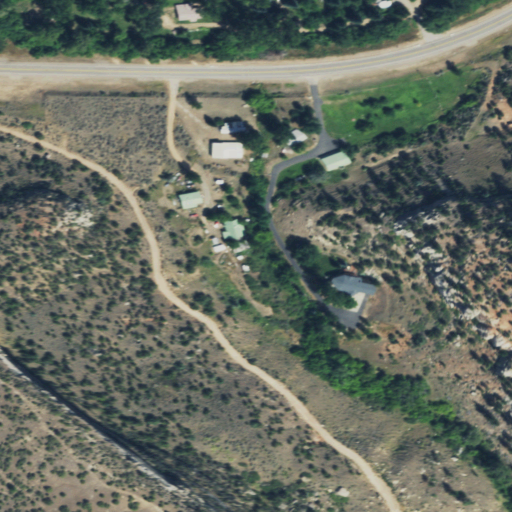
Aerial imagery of valley in Wyoming named Sand Draw containing shrub, evergreen forest, low intensity development, open development, grassland, woody wetlands, and medium intensity development